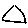
Label: triangle